Question: Suppose I have a script like this
'''
set terminal png enhanced
set output "test.png"
set ytics format "%.1t 10^{%S}"
set ytics 5000
set mytics 5
set xrange [0:16000]
plot x
'''
Which produces the following.

I do wnat major tics as well as minor tics. However, the tic at zero looks ugly, so I would like to modify or delete it.
I tried 'set ytics (5000,10000,15000)'. This is possible, but then I loose the minor tics. Also, I don't want to put the tics manually.
So a solution to this problem would
- 'y=0'- 'set ytics format'-
An other solution that I didn't think of is of course also appreciated!
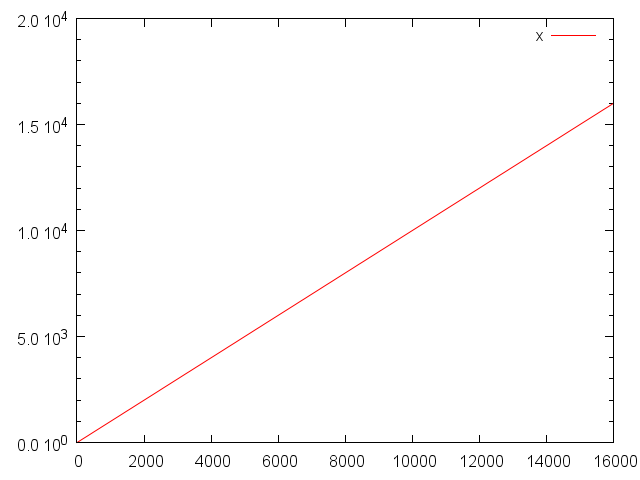
Answer: You can just overwrite the '0' tic with 'set ytics ('0' 0)':
'''
set ytics format "%.1t 10^{%S}"
set ytics 5000
set ytics add ('0' 0)
set mytics 5
set xrange [0:16000]
plot x
'''

See also <URL>.